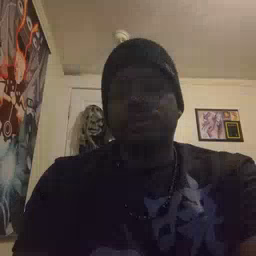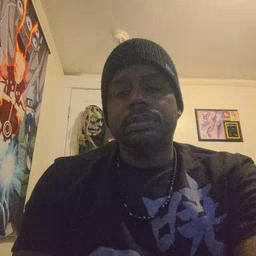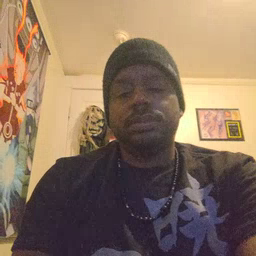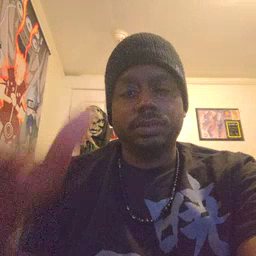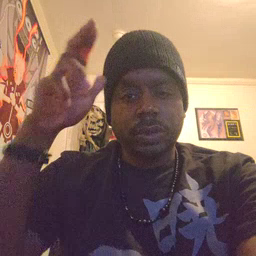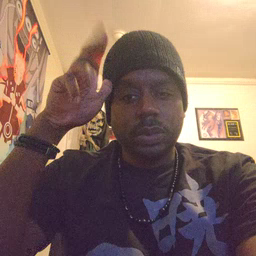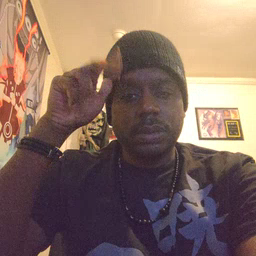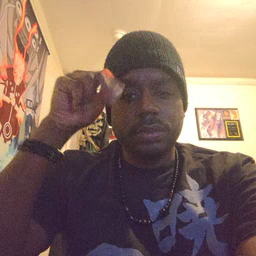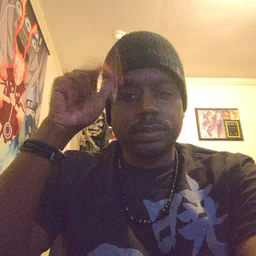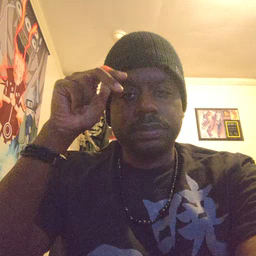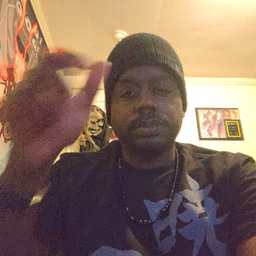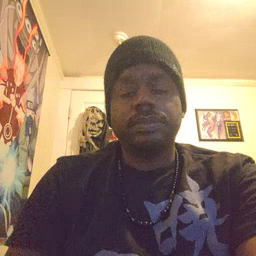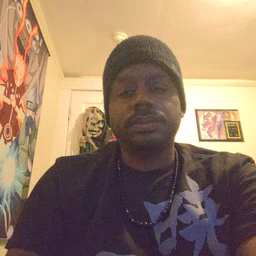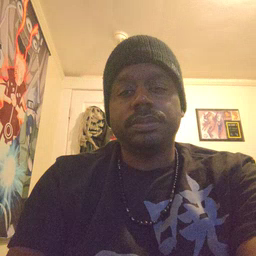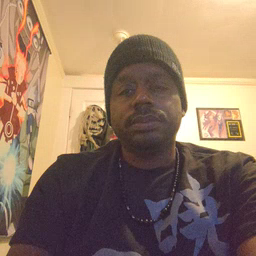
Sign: horse